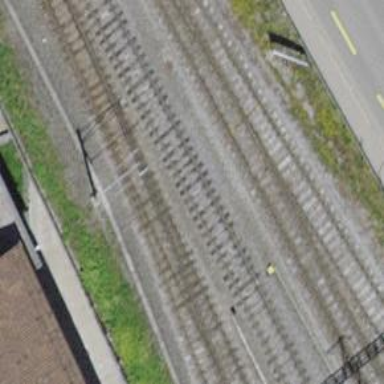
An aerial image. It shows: Railway switch.